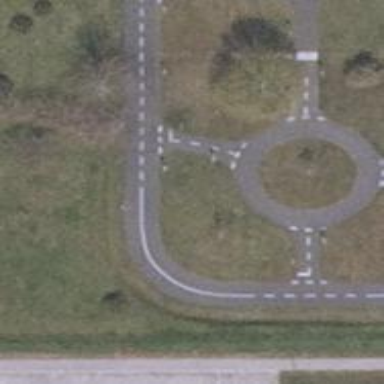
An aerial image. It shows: Cycleway.